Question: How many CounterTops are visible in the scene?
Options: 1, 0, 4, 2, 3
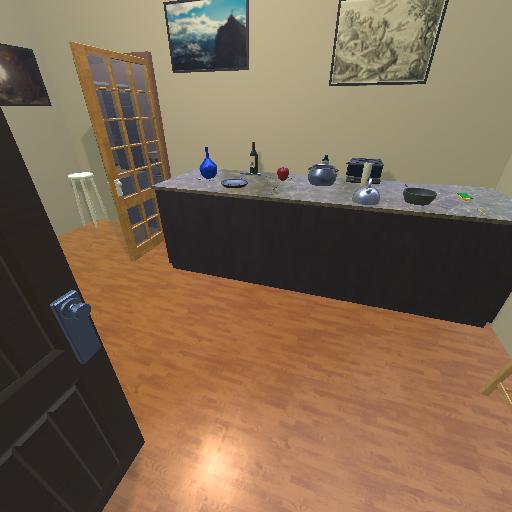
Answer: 1